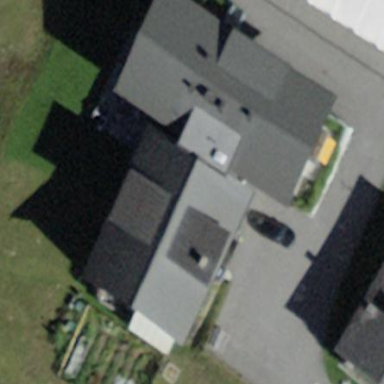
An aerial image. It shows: Building with tile roof.